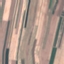
Land use / land cover class: AnnualCrop